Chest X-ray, AP view. Patient: 43 years old, sex F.
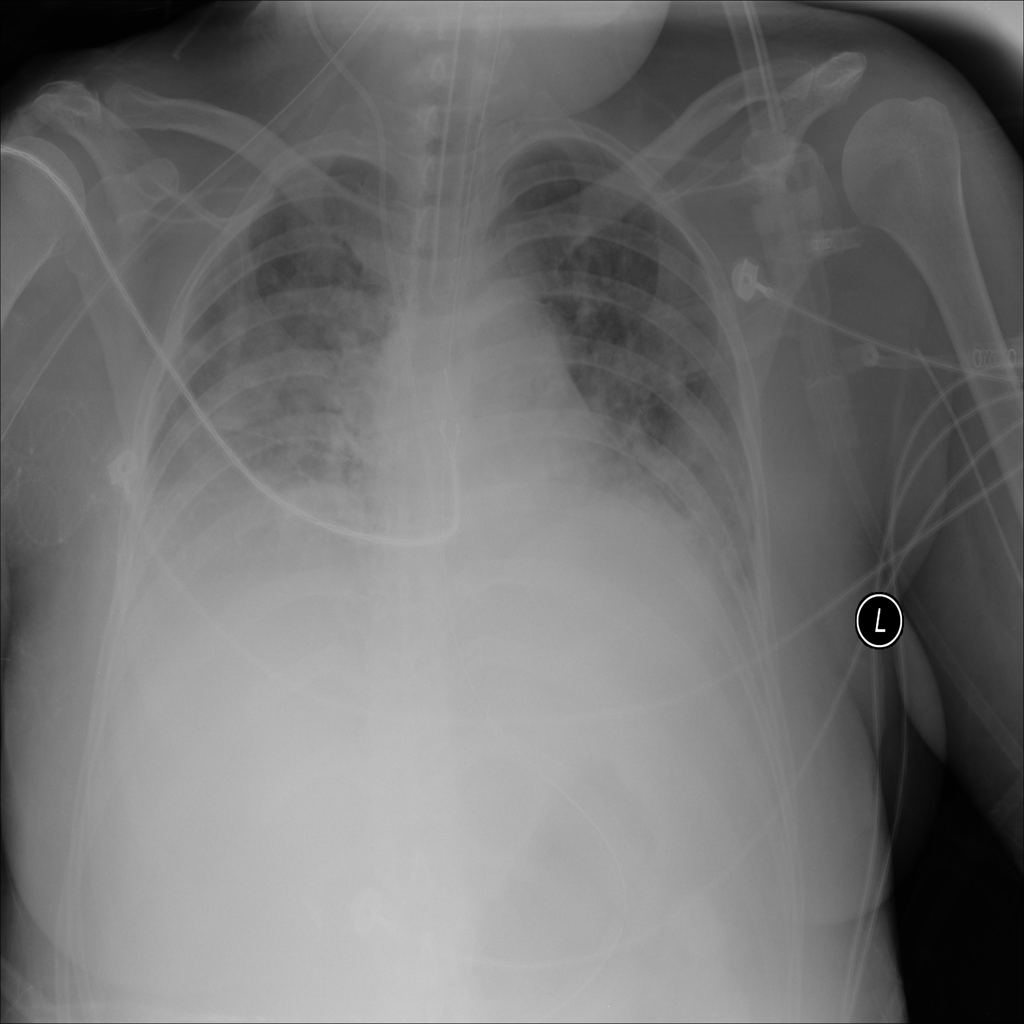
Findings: Edema